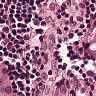
Metastatic tissue present: yes